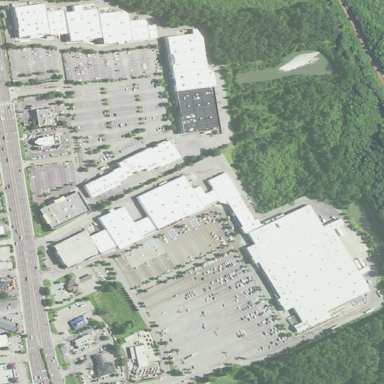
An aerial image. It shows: Retail area.